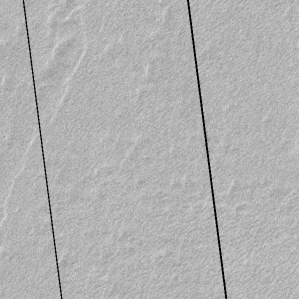
Label: frost